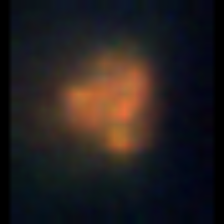
Taxon: Unknown_detritus
Group: Unknown